Question: So I have taken some Photos on my windows phone emulator and I am then trying to find them in my application.
So Far I have:
'''
PictureCollection CameraRollPictures;
using (var library = new MediaLibrary())
{
//taking all albums
PictureAlbumCollection allAlbums = library.RootPictureAlbum.Albums;
//taking Camera Roll album separately from all album
PictureAlbum cameraRoll = allAlbums.Where(album => album.Name == "Camera Roll").FirstOrDefault();
// here you will get camera roll picture list
CameraRollPictures = cameraRoll.Pictures;
}
'''
But this keeps crashing because 'cameraRoll = null'. Is this feature available on WP8 emulator or am I doing something wrong?
My method to get photos is from <URL>
I have also tried 'album.Name == "Camera Roll"'

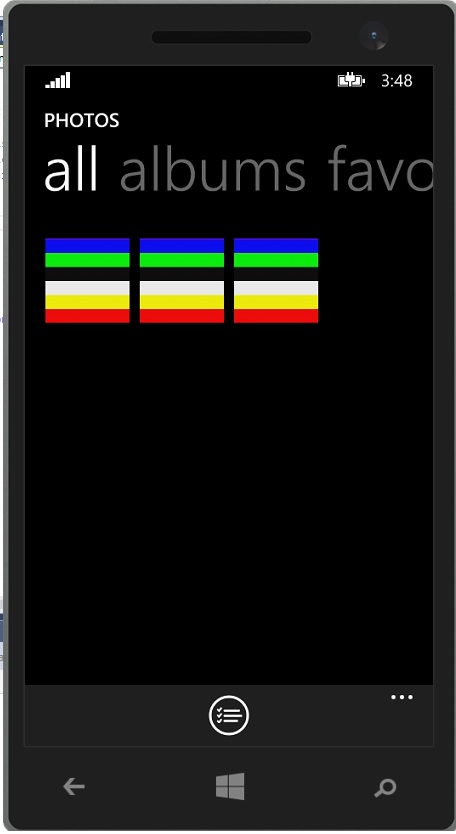
Answer: So the answer was simple... My method worked perfectly but I needed to:
- - - 'ID_CAP_MEDIALIB_PHOTO'
This provides read-only access to photos in the media library